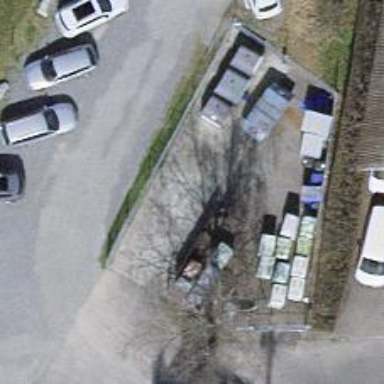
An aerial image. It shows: Recycling centre providing amenities for recycling.